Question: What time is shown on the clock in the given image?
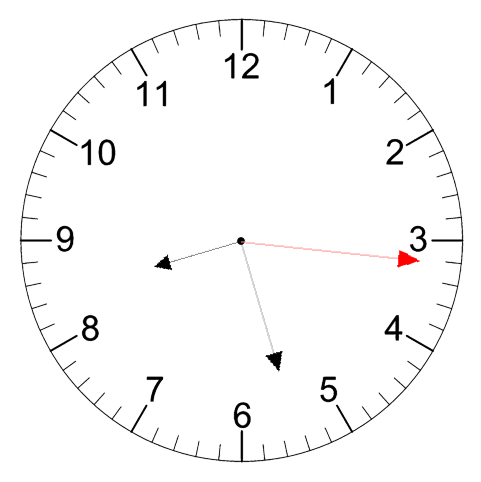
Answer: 08:27:16